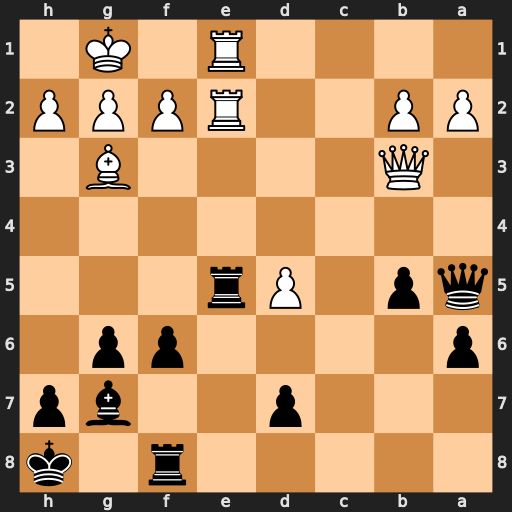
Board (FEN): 5r1k/3p2bp/p4pp1/qp1Pr3/8/1Q4B1/PP2RPPP/4R1K1
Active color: b
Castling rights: -
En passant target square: -
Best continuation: Qxe1+ Rxe1 Rxe1#